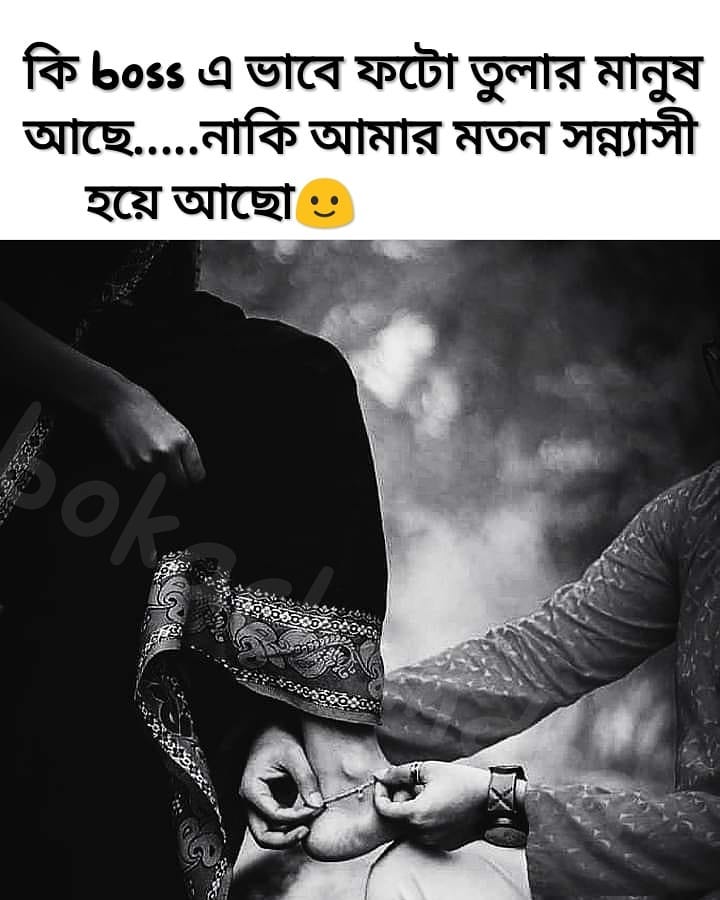
Text: কি এ ভাবে ফটো তুলার মানুষ আছে..... নাকি আমার মতন সন্ন্যাসী হয়ে আছো
Label: Non Hate